Aerial crown-view tile of a tropical tree (Barro Colorado Island, Panama), acquired 20241014:
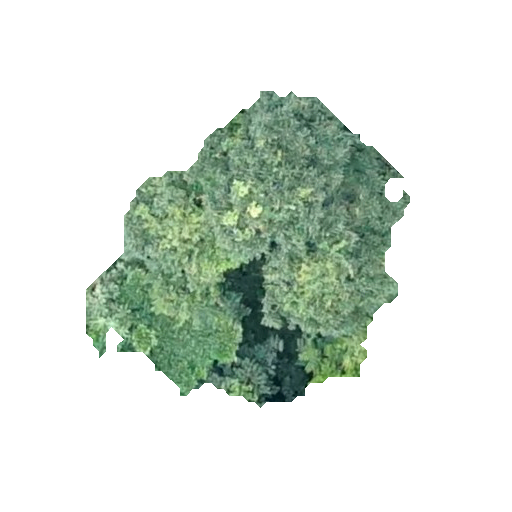
Species: Astronium graveolens
GBIF accepted scientific name: Astronium graveolens
Crown area: 103.086 m²